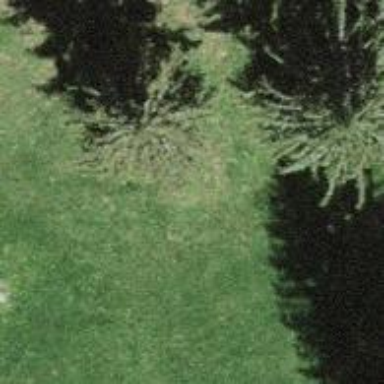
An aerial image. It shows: Single tag "natural: tree."